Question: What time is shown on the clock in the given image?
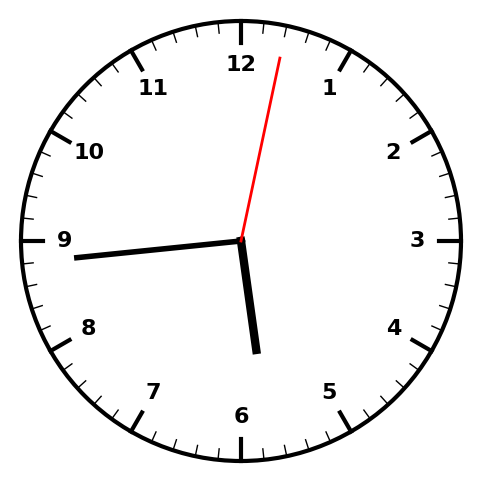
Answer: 05:44:02